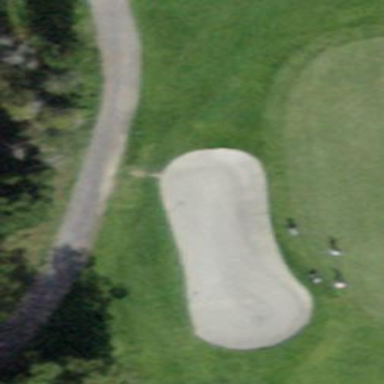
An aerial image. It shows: Bunker on golf course.